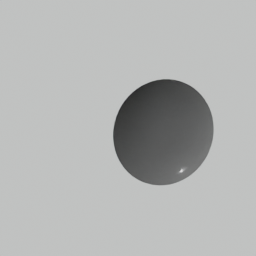
Label: lighting